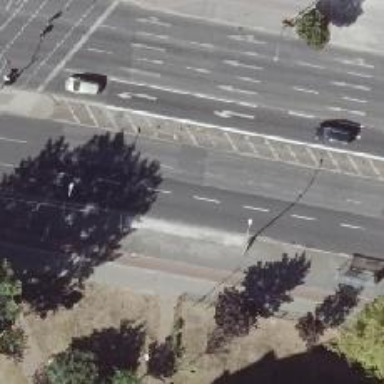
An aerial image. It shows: Footway along the road.